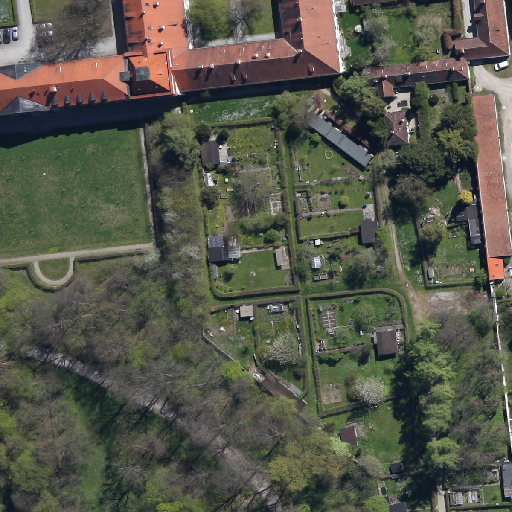
Referring expression: paved road along with tree